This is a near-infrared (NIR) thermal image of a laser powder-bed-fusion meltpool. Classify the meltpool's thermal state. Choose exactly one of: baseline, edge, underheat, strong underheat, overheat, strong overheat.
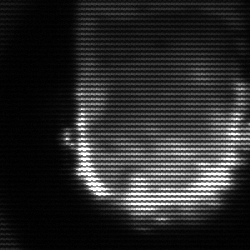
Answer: baseline